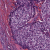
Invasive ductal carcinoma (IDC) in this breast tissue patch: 1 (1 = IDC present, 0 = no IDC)